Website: lowes
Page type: payment
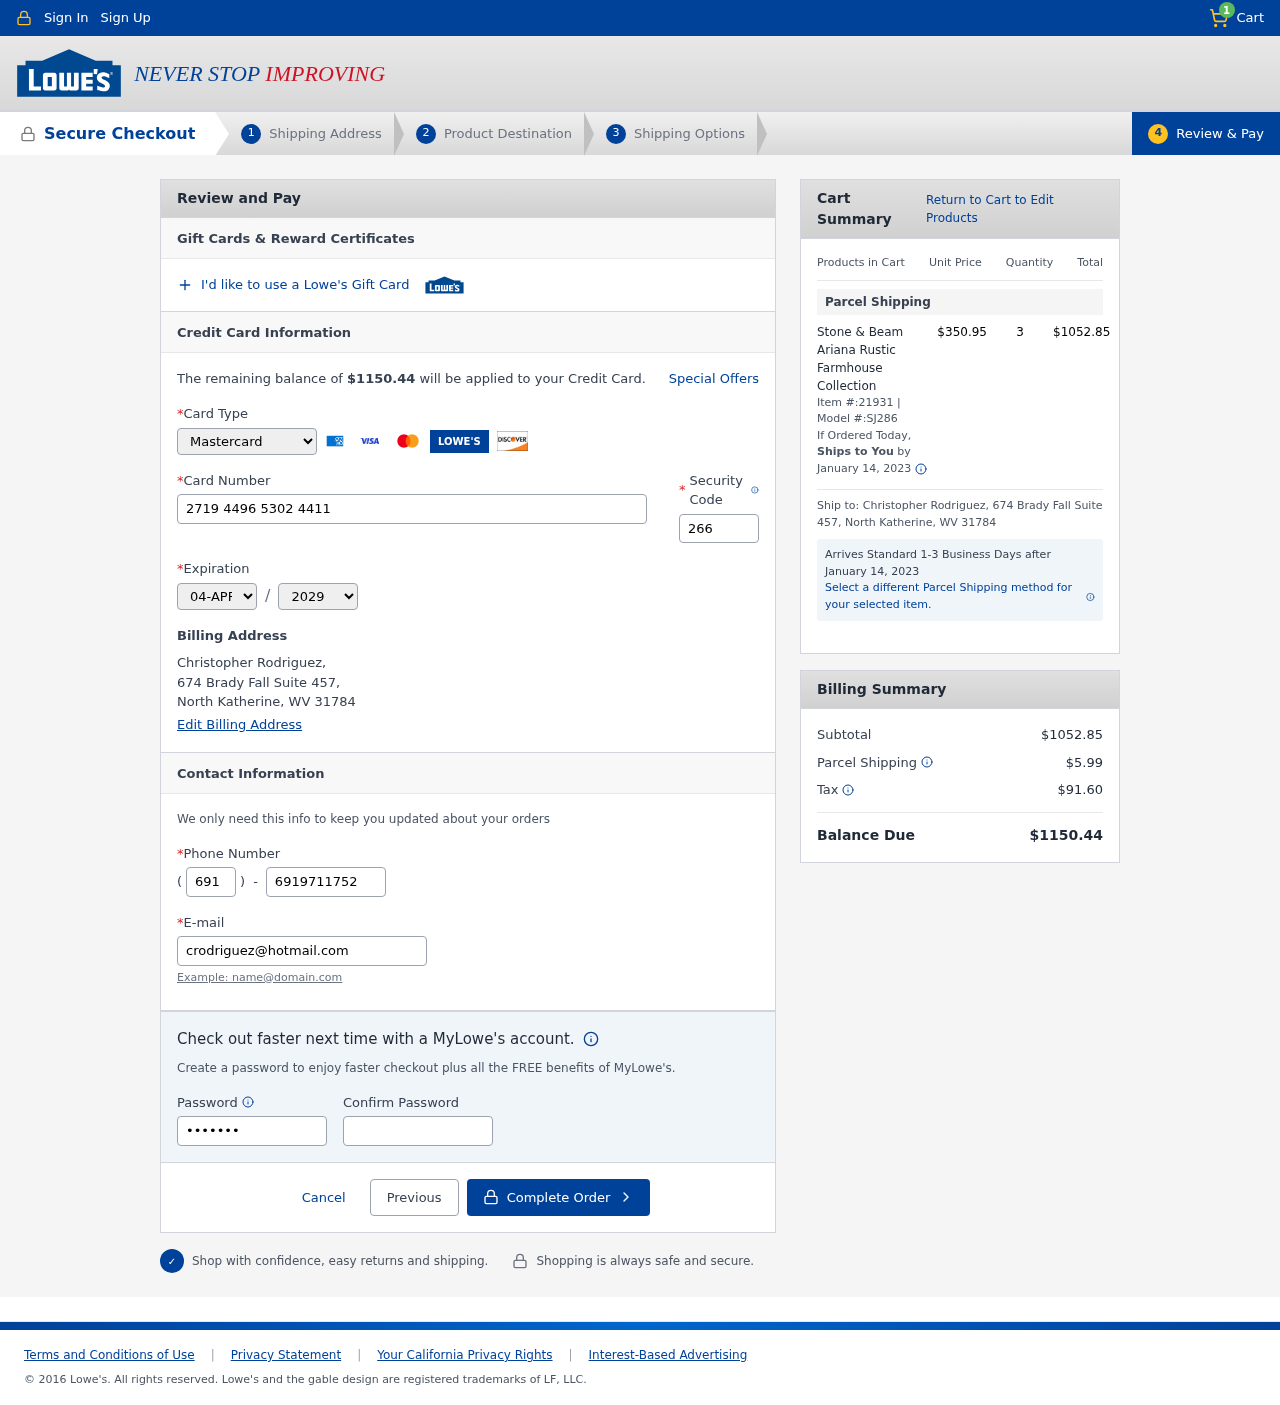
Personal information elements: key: PII_CARD_CVV
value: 266
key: PII_CARD_EXPIRY_MONTH
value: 04
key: PII_CARD_EXPIRY_YEAR
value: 29
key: PII_CARD_NUMBER
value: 2719 4496 5302 4411
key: PII_CARD_TYPE
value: Mastercard
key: PII_CITY_STATE_ZIP
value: North Katherine, WV 31784
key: PII_EMAIL
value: crodriguez@hotmail.com
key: PII_FULLNAME
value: Christopher Rodriguez,
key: PII_PHONE
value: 6919711752
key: PII_PHONE_AREA
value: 691
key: PII_STREET
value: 674 Brady Fall Suite 457
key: PII_STREET
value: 674 Brady Fall Suite 457,
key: PII_FULLNAME2
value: Christopher Rodriguez
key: PII_CITY
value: North Katherine
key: PII_STATE_ABBR
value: WV
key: PII_POSTCODE
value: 31784
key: PII_POSTCODE_FULL
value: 31784
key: PII_CITY_STATE
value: North Katherine, WV
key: PII_POSTCODE_NUMERIC
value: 31784
Product elements: key: PRODUCT1_NAME
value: Stone & Beam Ariana Rustic Farmhouse Collection
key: PRODUCT1_PRICE
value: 350.95
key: PRODUCT1_QUANTITY
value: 3
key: PRODUCT1_ITEM
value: Item #:21931
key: PRODUCT1_MODEL
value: Model #:SJ286
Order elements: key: ORDER_NUM_ITEMS
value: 1
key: ORDER_TOTAL
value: $1150.44
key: ORDER_SHIPPING_DATE
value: January 14, 2023
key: ORDER_SUBTOTAL
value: $1052.85
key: ORDER_SHIPPING_DATE2
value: January 14, 2023
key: ORDER_SHIPPING_COST
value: $5.99
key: ORDER_TAX
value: $91.60